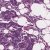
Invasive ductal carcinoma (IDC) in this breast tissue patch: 1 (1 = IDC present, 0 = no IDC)